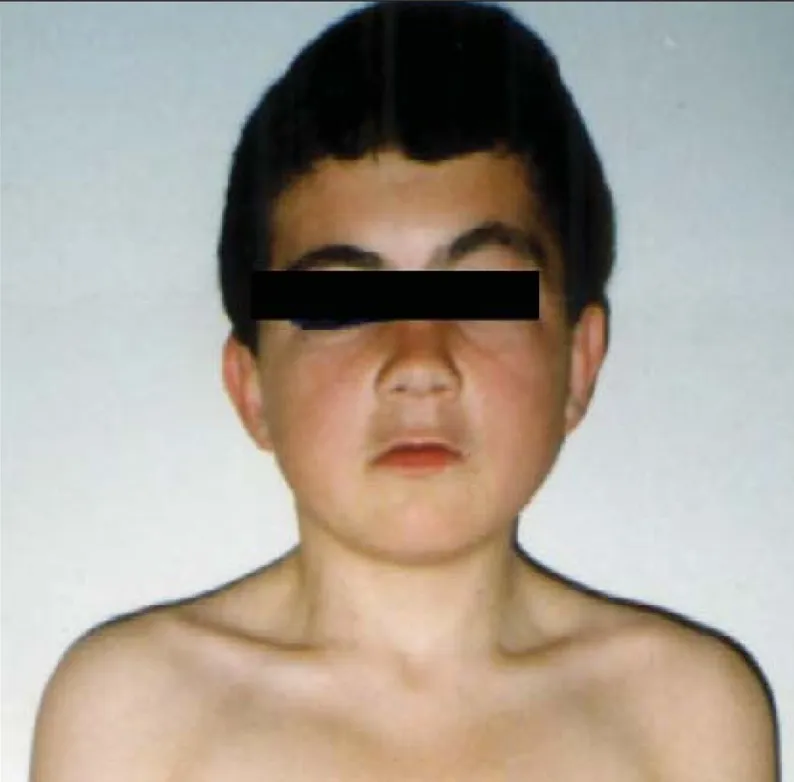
Round-shaped face of the patient.
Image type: medical_photograph (oral_photograph)